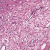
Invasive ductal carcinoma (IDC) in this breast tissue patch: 1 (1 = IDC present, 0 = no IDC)